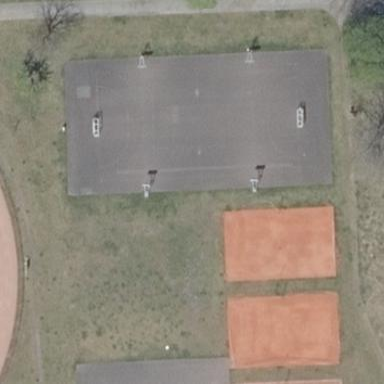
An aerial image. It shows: Asphalt pitch designed for multiple sports including basketball and handball. The basketball lines are white and the handball lines are yellow.